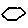
Label: hexagon